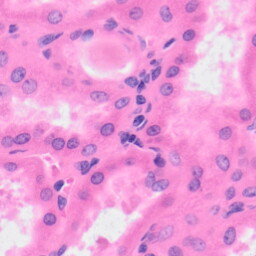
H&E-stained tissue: Kidney